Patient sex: M
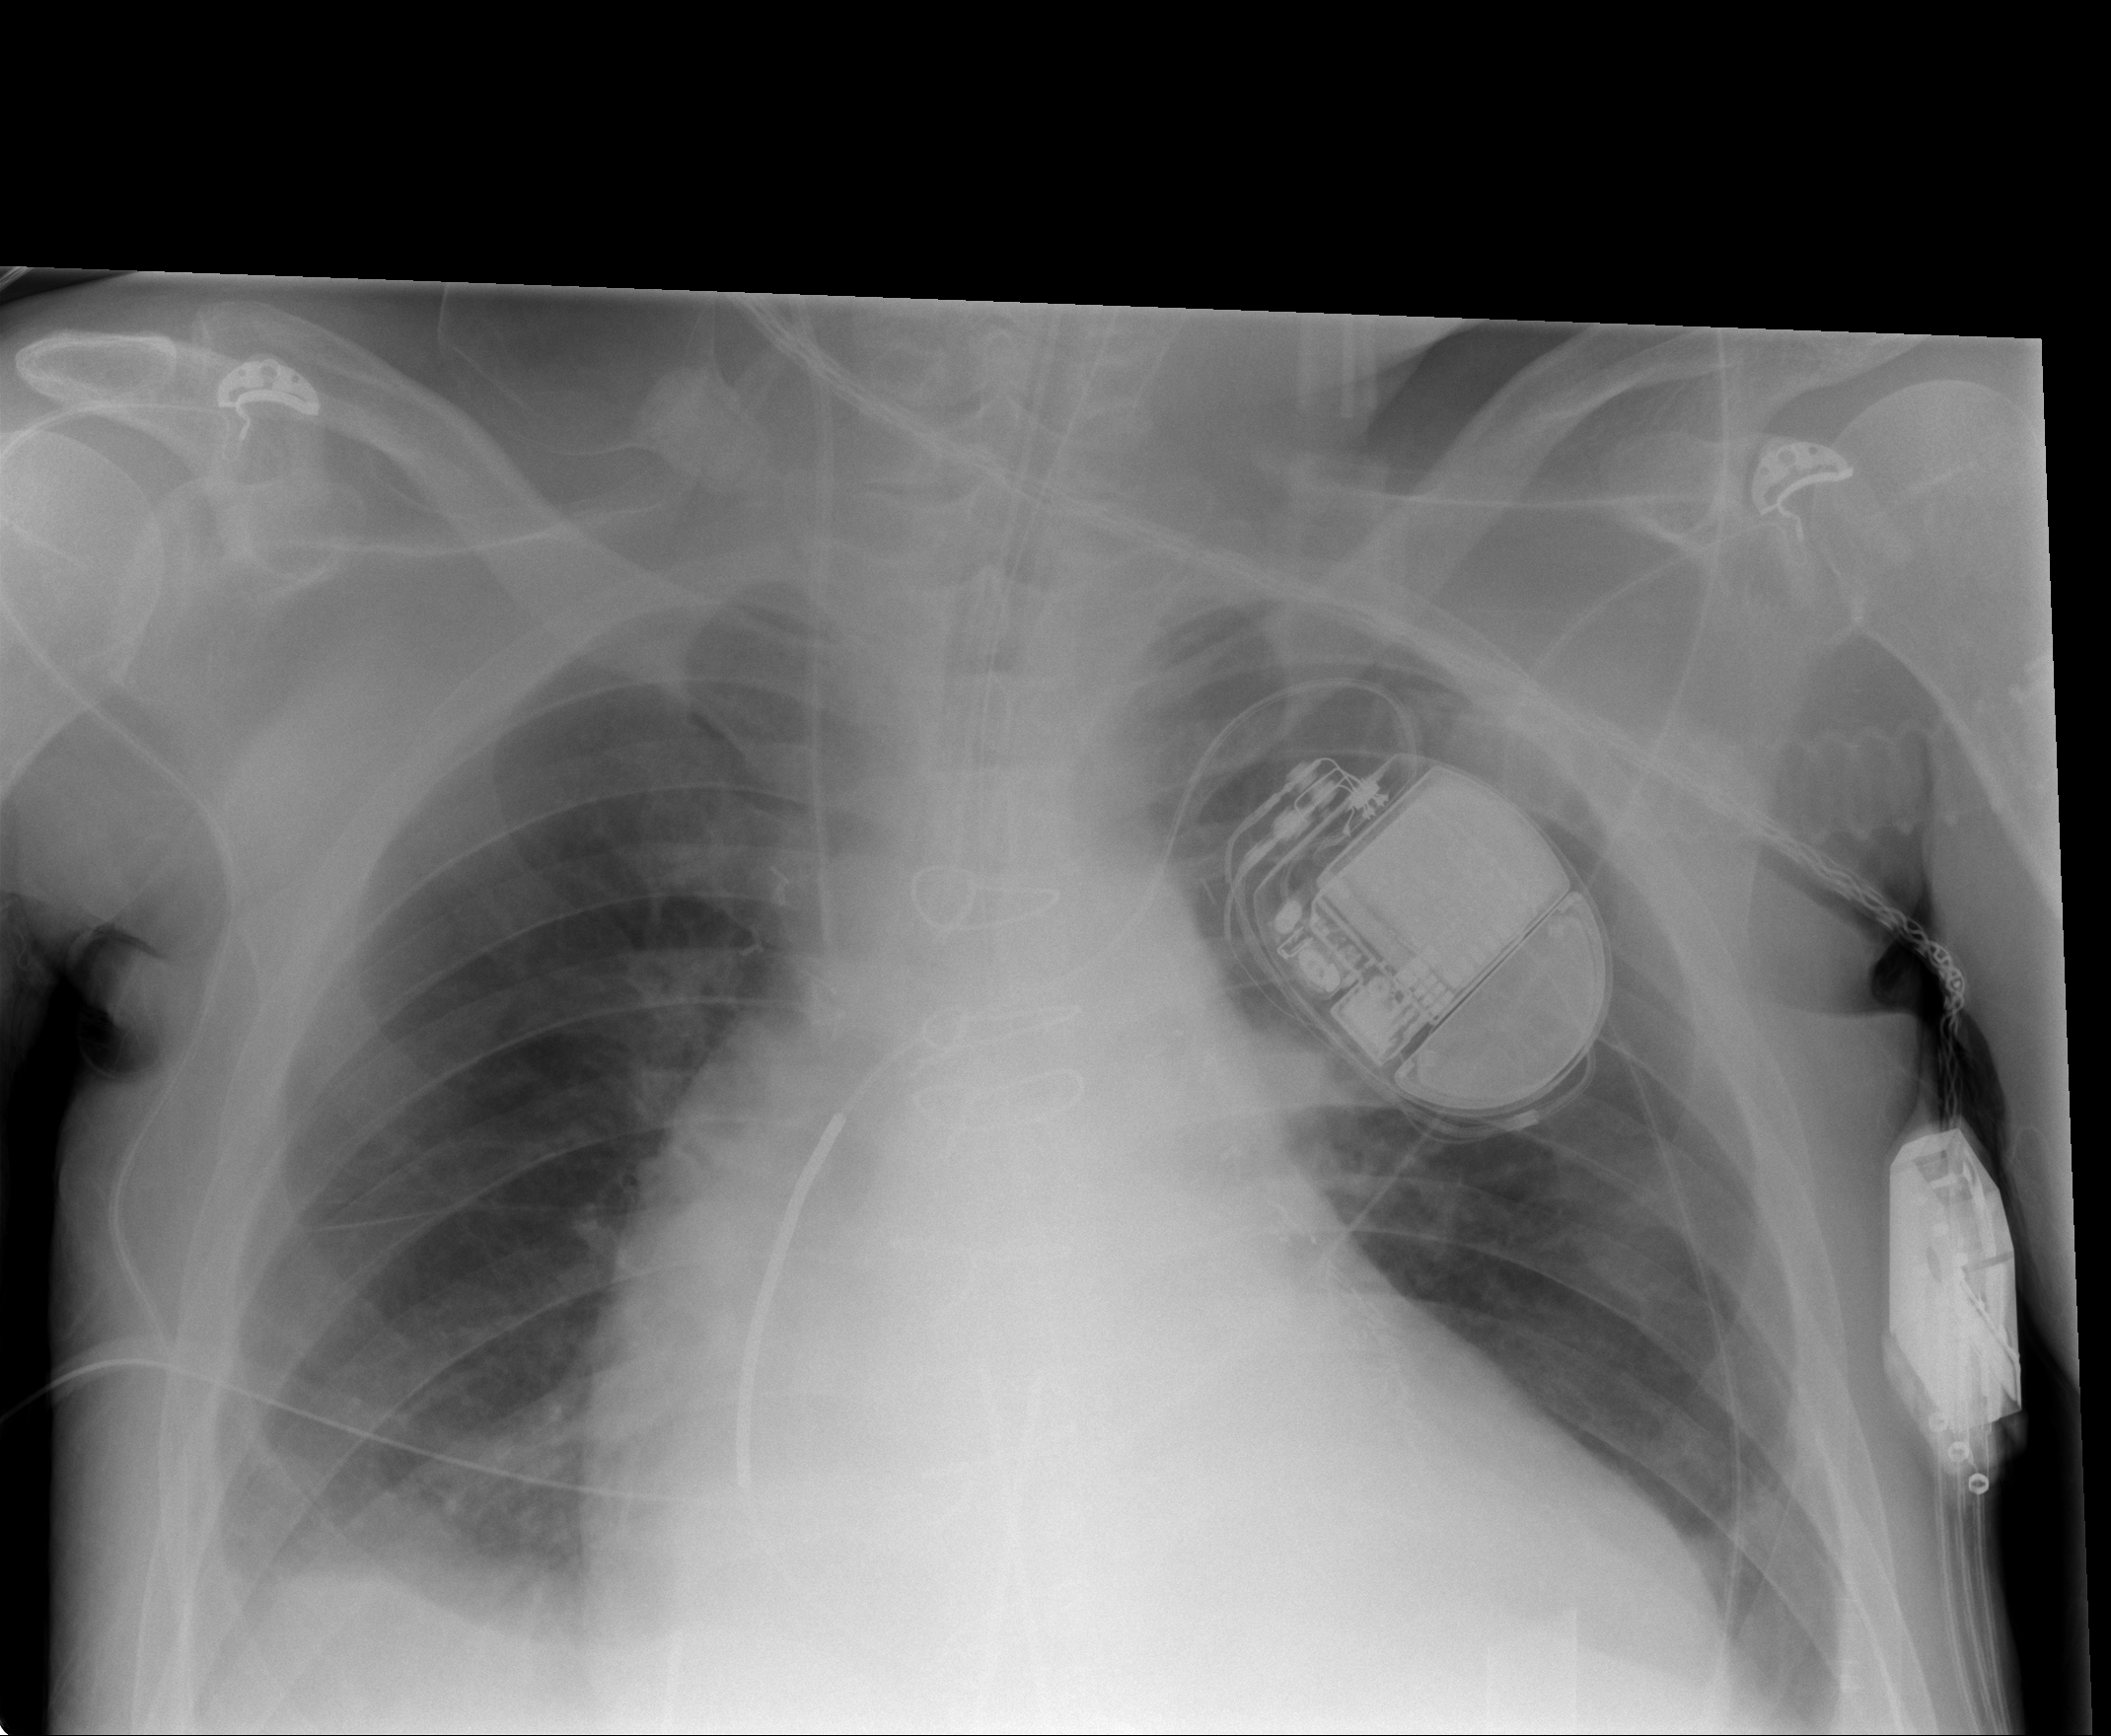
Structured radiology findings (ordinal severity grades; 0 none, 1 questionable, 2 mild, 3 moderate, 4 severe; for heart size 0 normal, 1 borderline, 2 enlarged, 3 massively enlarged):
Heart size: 3
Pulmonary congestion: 0
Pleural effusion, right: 2
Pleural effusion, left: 2
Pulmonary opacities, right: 0
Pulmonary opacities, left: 0
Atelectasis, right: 2
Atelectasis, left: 1